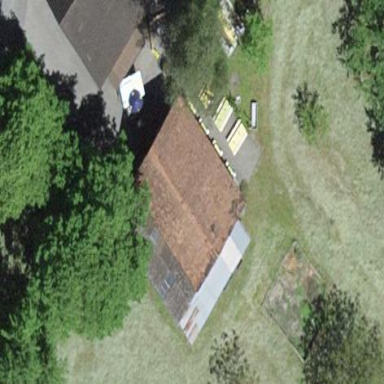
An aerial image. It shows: Shed.